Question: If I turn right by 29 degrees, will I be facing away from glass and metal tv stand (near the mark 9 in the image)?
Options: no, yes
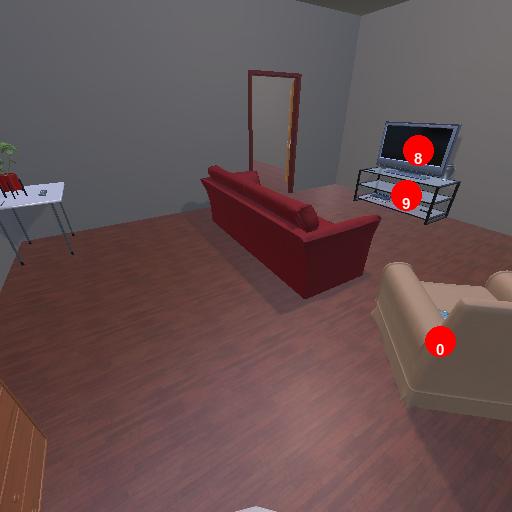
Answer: no